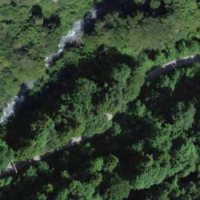
EUNIS habitat code: 43
Species observed at this site:
Corylus avellana